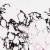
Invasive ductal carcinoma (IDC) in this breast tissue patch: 0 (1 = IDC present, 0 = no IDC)